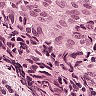
Metastatic tissue present: yes